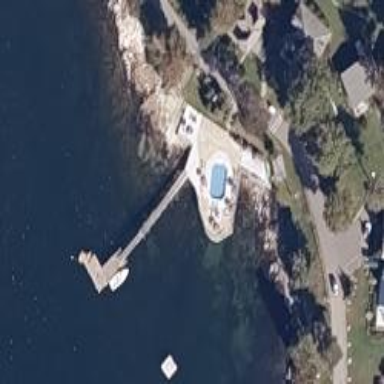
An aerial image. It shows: Man-made pier.